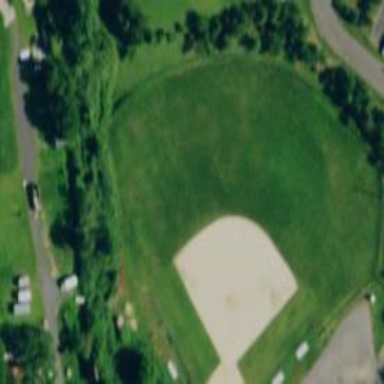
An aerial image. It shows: Baseball pitch for leisure land activities.